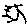
Label: sun